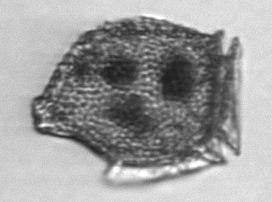
Label: Dinophysis_norvegica